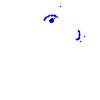
Particle: pion